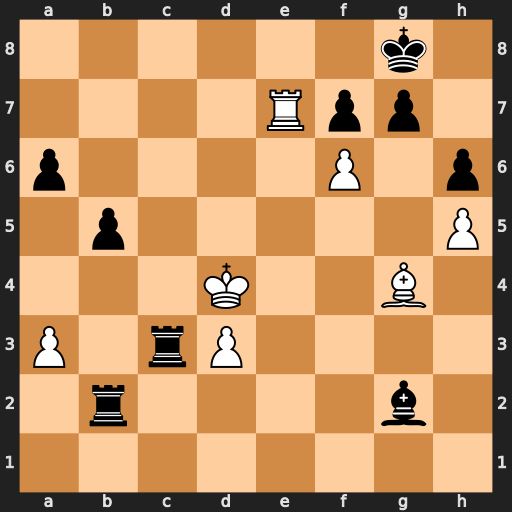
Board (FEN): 6k1/4Rpp1/p4P1p/1p5P/3K2B1/P1rP4/1r4b1/8
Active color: w
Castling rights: -
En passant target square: -
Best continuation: Re8+ Kh7 Bf5+ g6 hxg6+